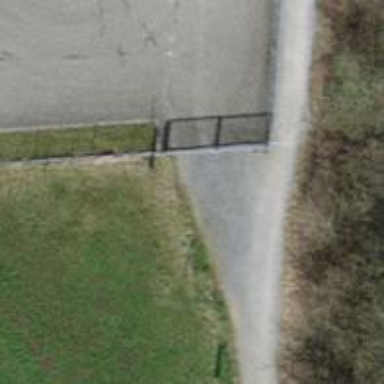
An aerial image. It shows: Gate.